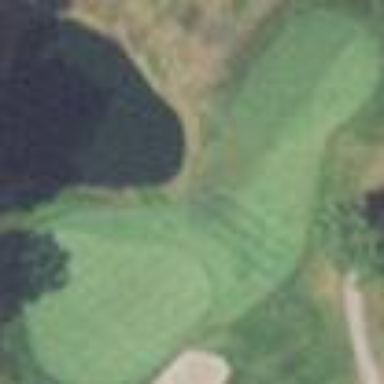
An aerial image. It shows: Grassy area designated as golf fairway.